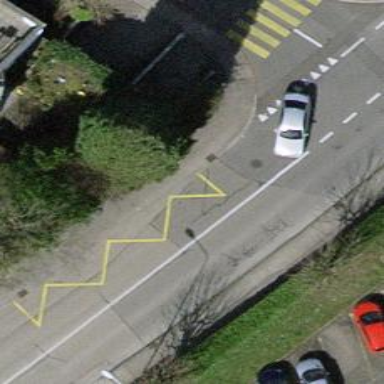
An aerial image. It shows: Public transport stop position.